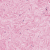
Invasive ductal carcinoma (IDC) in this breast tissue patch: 0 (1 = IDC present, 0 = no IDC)